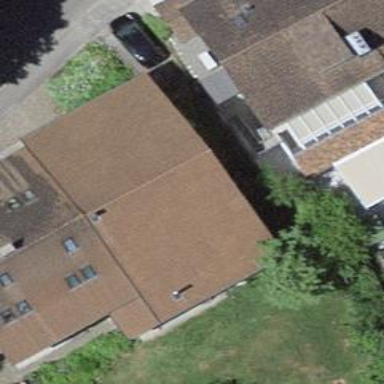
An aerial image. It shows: Residential building with tiled roof.